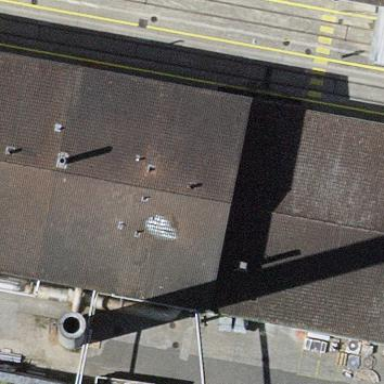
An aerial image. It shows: Industrial building.